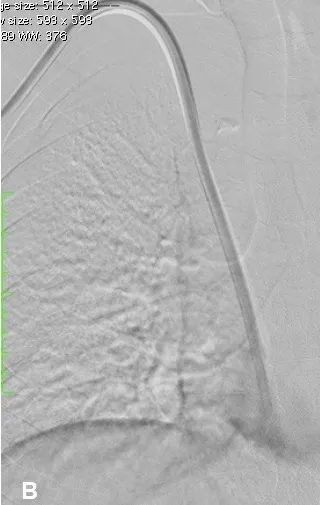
After stripping, contrast reflux (fibrin sheath) is no longer demonstrated.
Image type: radiology (x_ray)